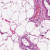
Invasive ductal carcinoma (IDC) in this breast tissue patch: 0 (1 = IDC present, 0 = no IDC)